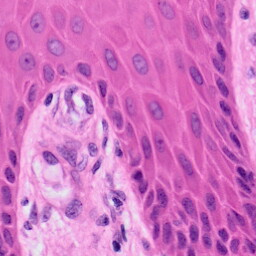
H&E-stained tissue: Skin